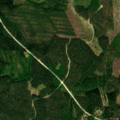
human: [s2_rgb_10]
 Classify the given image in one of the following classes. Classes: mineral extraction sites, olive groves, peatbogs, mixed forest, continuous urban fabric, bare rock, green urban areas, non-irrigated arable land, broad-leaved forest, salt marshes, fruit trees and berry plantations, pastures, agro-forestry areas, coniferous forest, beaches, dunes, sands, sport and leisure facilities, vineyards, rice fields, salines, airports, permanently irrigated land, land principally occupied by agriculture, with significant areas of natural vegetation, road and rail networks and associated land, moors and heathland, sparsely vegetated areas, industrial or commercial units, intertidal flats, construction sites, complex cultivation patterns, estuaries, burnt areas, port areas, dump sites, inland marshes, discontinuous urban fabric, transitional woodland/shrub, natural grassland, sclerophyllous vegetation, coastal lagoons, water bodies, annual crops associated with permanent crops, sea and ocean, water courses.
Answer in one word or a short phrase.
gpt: coniferous forest, mixed forest